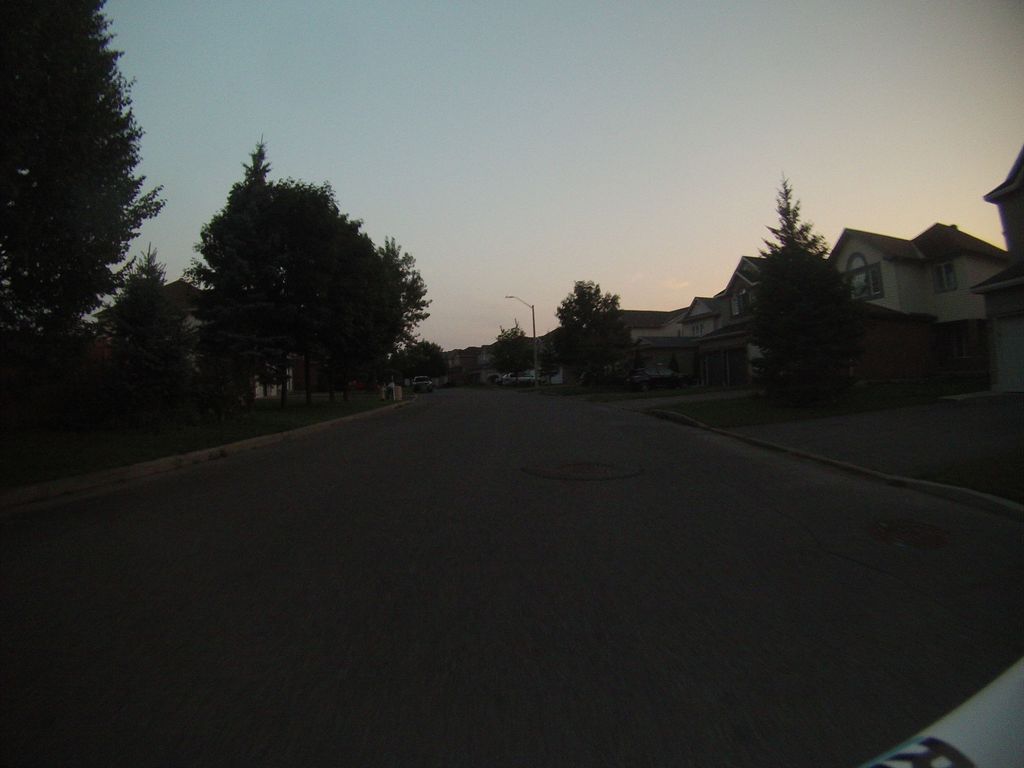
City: ottawa-gatineau